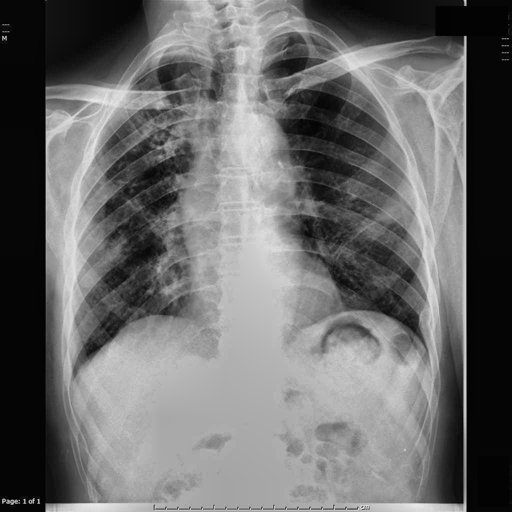
Finding: TUBERCULOSIS